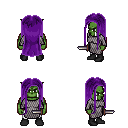
a pixel art fantasy rpg character, male body template, orc, green skin, chain mail, white pants, purple extra-long hairstyle, black shoes, dagger, four views (front, back, left, right), 2x2 character sprite sheet, small pixel art, hard edges, no anti-aliasing